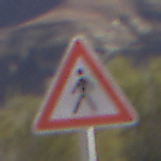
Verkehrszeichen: FussgaengerRechts
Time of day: Midday
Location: Outdoor (Nature)
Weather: Clear
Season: NotSpecified
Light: Natural